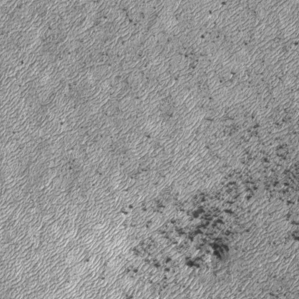
Label: frost